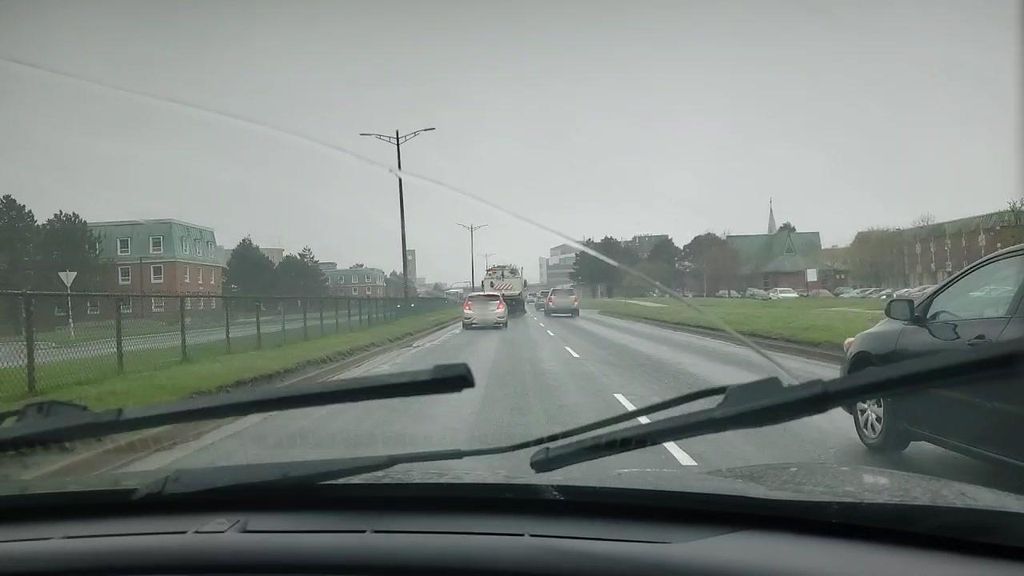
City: st_johns